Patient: sex M, age 59
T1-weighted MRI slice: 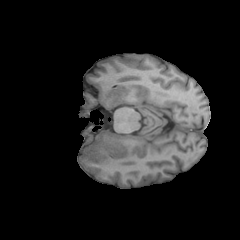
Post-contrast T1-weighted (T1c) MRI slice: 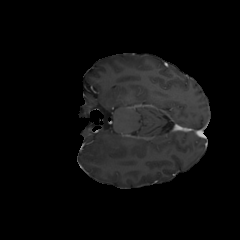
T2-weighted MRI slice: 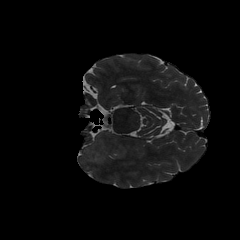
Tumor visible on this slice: yes
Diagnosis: Astrocytoma, IDH-wildtype
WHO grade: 3